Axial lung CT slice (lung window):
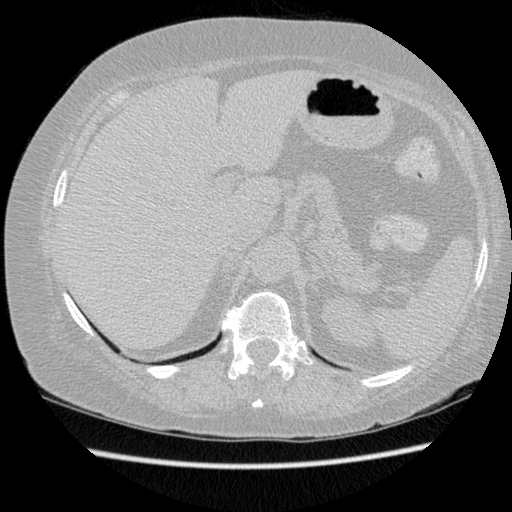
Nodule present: no